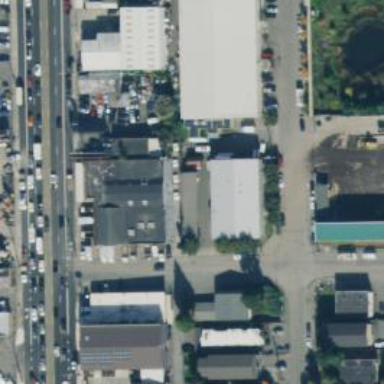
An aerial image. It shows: Commercial area.